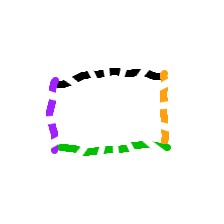
Shape: rectangle